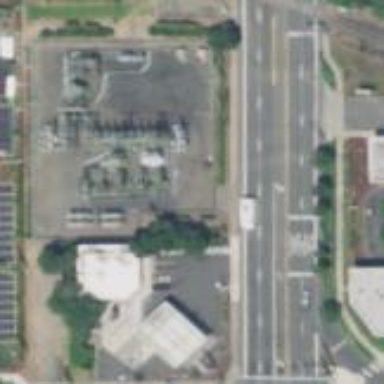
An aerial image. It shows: Fence enclosing minor distribution power substation.